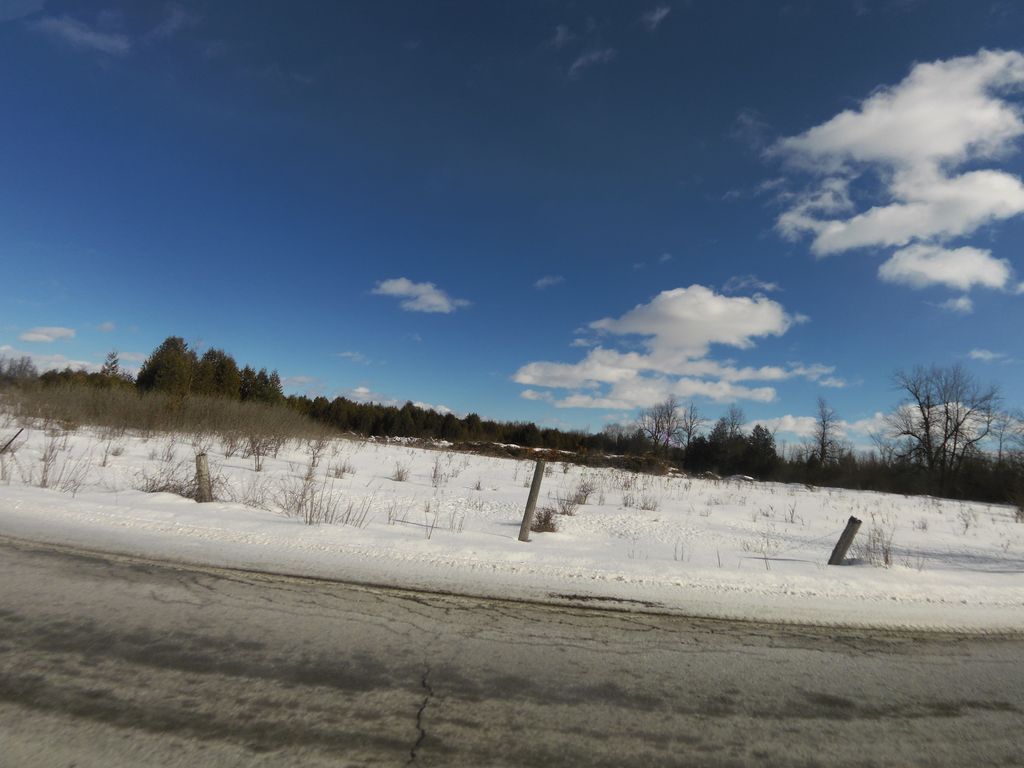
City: ottawa-gatineau